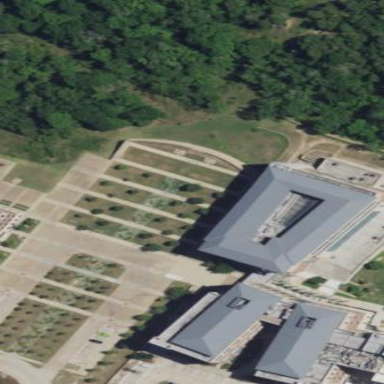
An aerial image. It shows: View of university building.